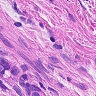
Metastatic tissue present: no